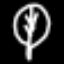
Label: leaf